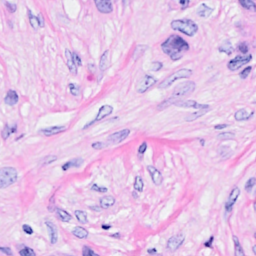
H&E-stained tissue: Breast